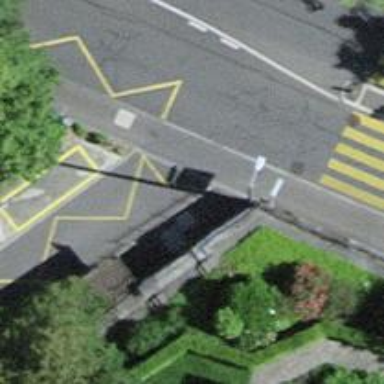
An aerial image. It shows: Platform for public transport and road usage.